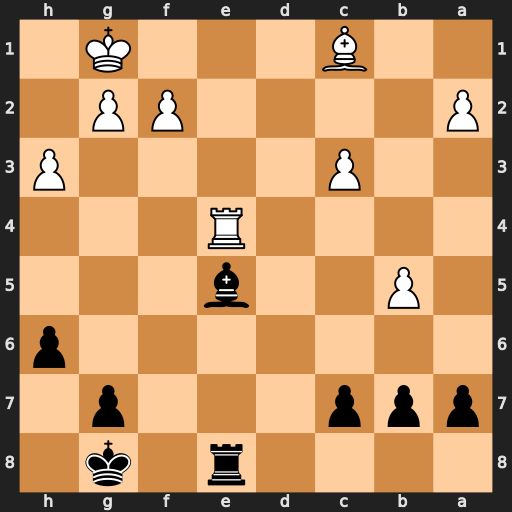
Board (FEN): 4r1k1/ppp3p1/7p/1P2b3/4R3/2P4P/P4PP1/2B3K1
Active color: b
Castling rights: -
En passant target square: -
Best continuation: Bh2+ Kxh2 Rxe4